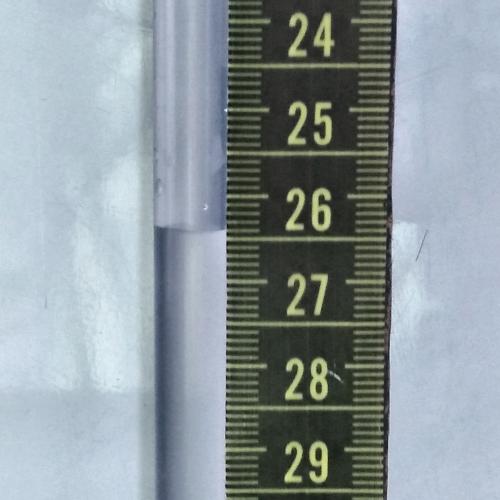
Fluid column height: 26.4 cm